Question: I have some troubles with CSS. I need menu element like on the picture. The problem is I can't get green rectangle with pseudo-element. If you know non-javascript solution or have some examples I will be glad to help.

HTML
'''
<li class="current">
<a href="#section-2">Lorem Ipsum/a>
</li>
'''
CSS
'''
.current {
background: red;
&.current:after {
content: "";
height: 2.5em;
margin-top: -1.25em;
position: absolute;
background: #ddd;
right: -1em;
width: 2.5em;
z-index: 1;
}
}
'''
Jsfiddle: <URL>
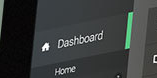
Answer: Here is a simple example using 'border-right'. For a simple effect like that green rectangle (which in fact a border) this approach is preferrable to using a pseudo-element.
## HTML
'''
<ul class="menu">
<li><a href="#">Item 1</a></li>
<li><a href="#">Item 2</a></li>
<li><a href="#">Item 3</a></li>
</ul>
'''
## CSS
'''
.menu {
list-style: none;
background: #555;
width: 200px;
padding: 1em 0;
}
.menu a {
padding: 0.5em 1em;
display: block;
text-decoration: none;
color: white;
font-family: 'sans-serif';
}
.menu a:hover, .menu a:focus {
background-color: rgba(255, 255, 255, 0.1);
border-right: 5px solid lightgreen;
}
'''
<URL>